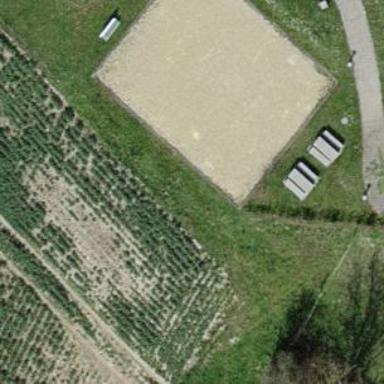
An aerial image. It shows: Gravel pitch for boules leisure activity.